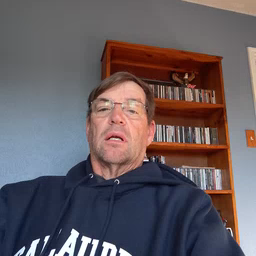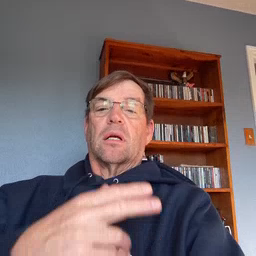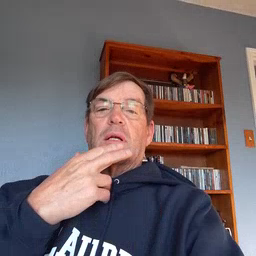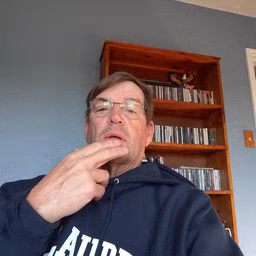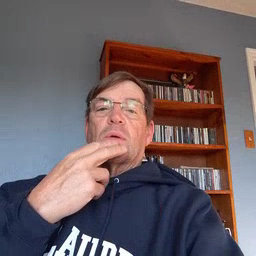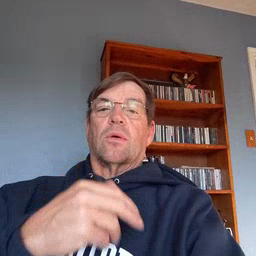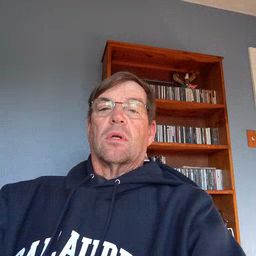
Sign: cute